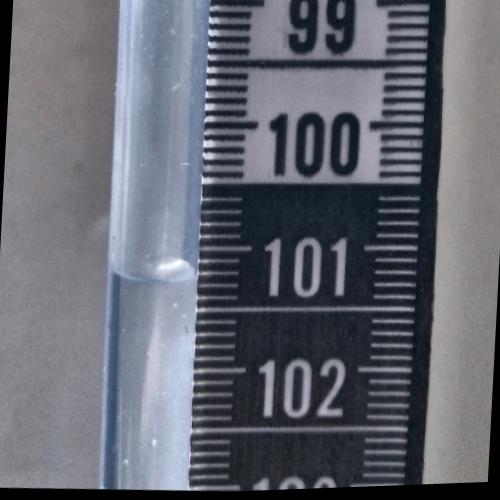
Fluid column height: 101.2 cm